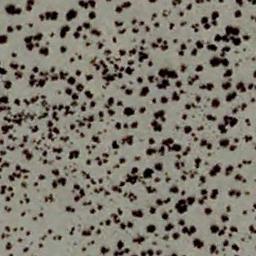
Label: chaparral